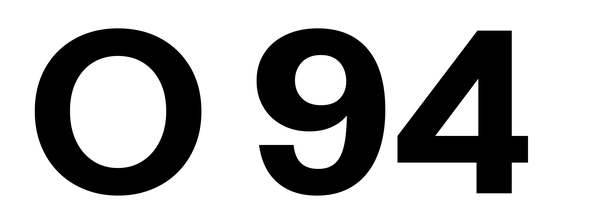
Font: InstrumentSans_Bold